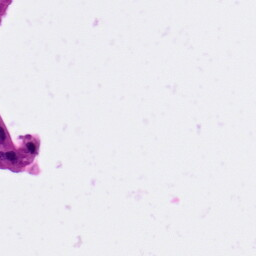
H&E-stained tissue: Pancreatic